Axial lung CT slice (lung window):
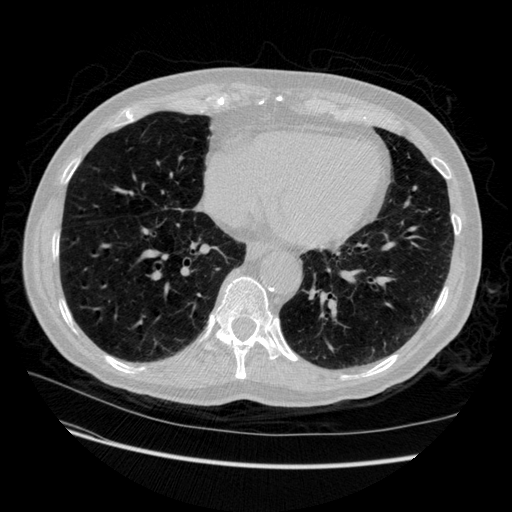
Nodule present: no